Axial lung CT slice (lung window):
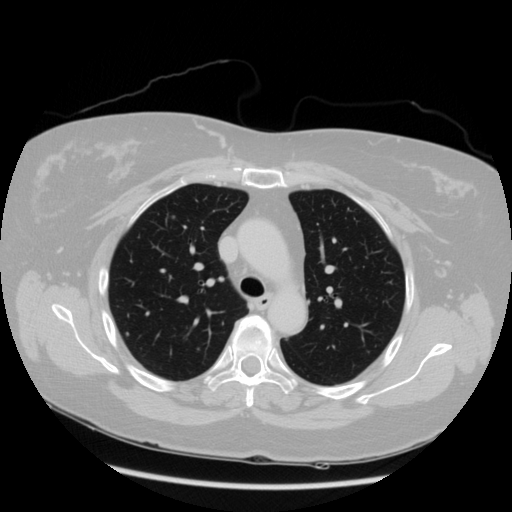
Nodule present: no